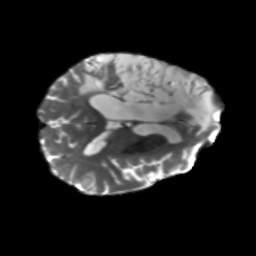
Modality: T2w
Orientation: axial
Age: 64
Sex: male
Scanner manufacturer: siemens
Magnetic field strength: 3 T
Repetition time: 5.25 s
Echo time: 0.08 s